Question: How would I go about creating a range slider, like shown below (only the horizontal one)? Everytime the user moves the slider the value should be sent to a JavaScript function.

I don't want to use jQuery or any other pre-made script. I want to code it myself so I understand it. No HTML5 either as it's rather new and a vast majority of people won't have HTML5 enabled browsers.
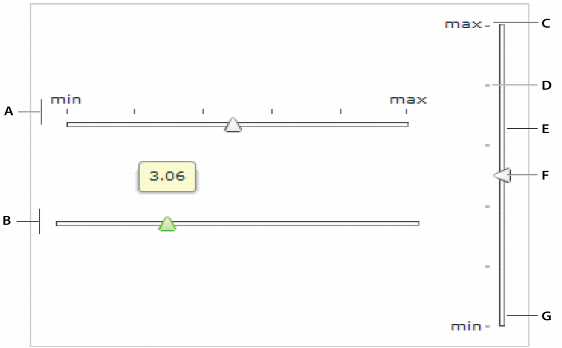
Answer: You mean something like this?
html(5) :
'''
min<input type="range" id="slider" min="1" max="10" > max
<div id="output"> </div>
'''
javascript :
'''
window.addEventListener("load", function(){
var slider = document.getElementById("slider");
slider.addEventListener("change", function(){
document.getElementById("output").innerHTML = "value : " + this.value;
});
});
'''
jsfiddle : <URL>
It is pretty easy to follow. If you have any questions just comment : ).